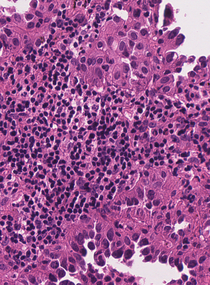
Tumor epithelial tissue: yes
Tumor-associated stroma tissue: yes
Normal tissue: no